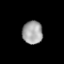
Tissue: lung
Cell type: Epithelial cells
Senescence score: 0.2094
Nuclear area (px): 458
Mean DAPI intensity: 162.41